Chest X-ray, PA view. Patient: 60 years old, sex F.
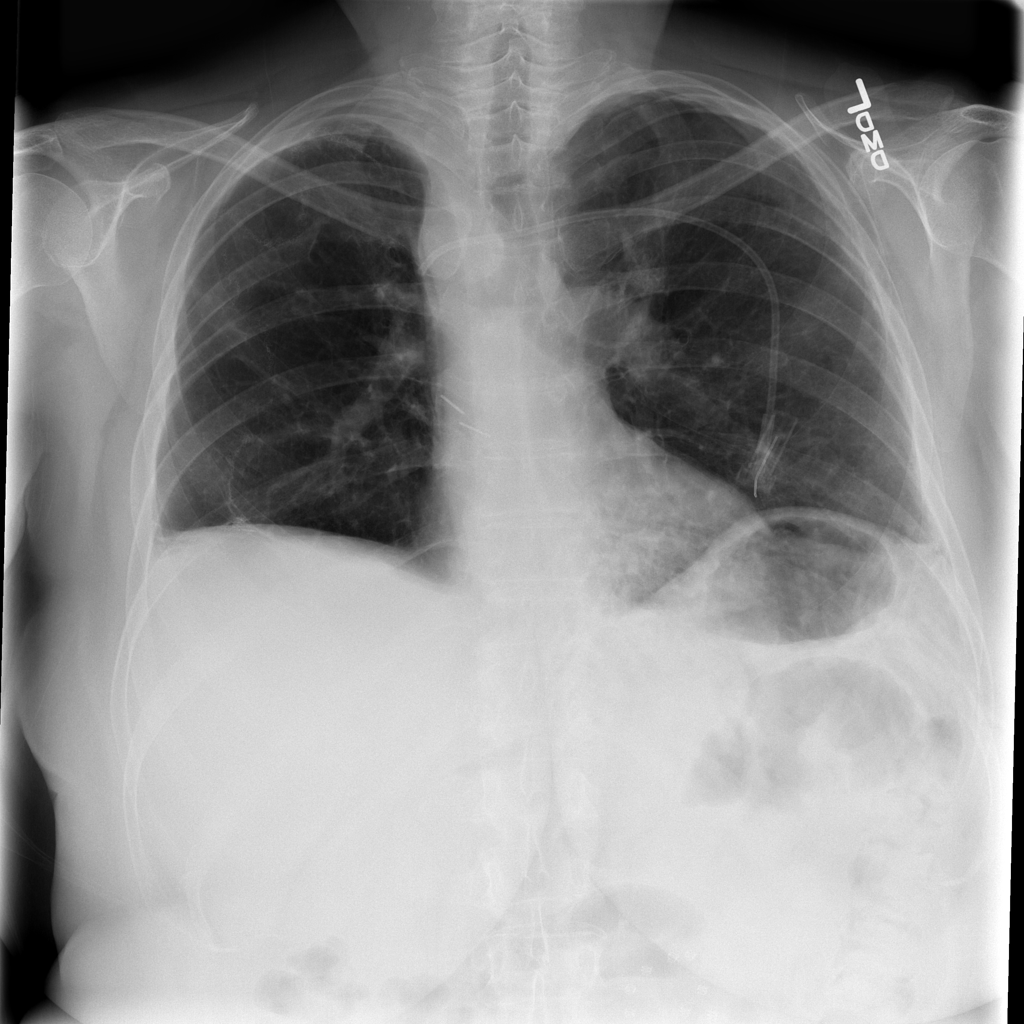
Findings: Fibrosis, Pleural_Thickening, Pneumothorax